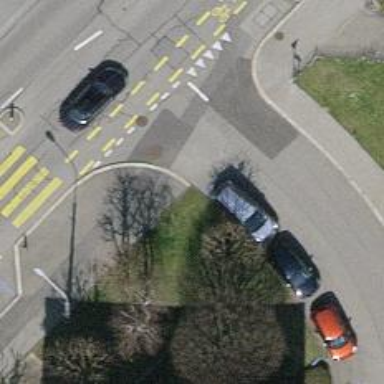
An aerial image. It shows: Asphalt footway with unmarked crossing.